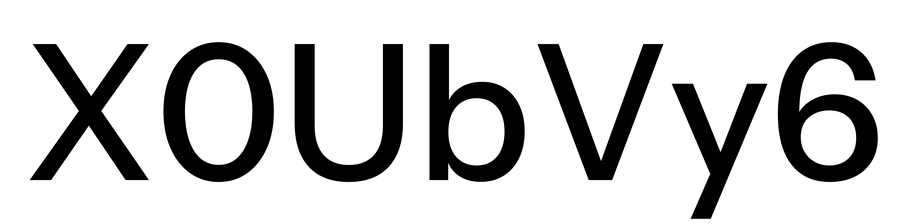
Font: InstrumentSans_Medium